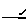
Label: line